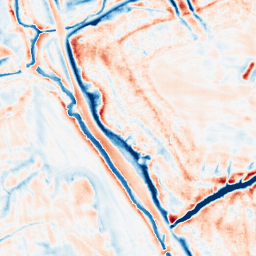
Category: edge_preserving
Decomposition family: bilateral
Decomposition parameters: d: 21
sigma_color: 50
sigma_space: 50
Upsampling method: sinc_blackman
Upsampling parameters: scale: 4
kernel_size: 8
Upsampling scale: 4